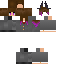
A female human skin with medium skin, wearing brown long hair dressed in a blue hoodie and black pants, featuring a closed mouth.